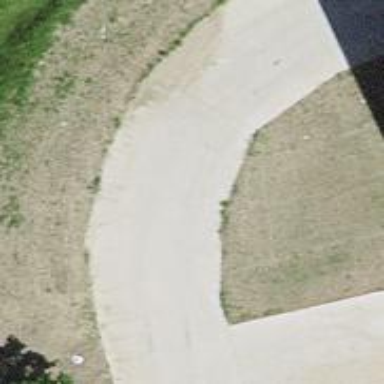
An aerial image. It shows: Track with fine gravel surface of grade2 quality.